Question: I have two models connected with a foreign key, User and Farm.
I want to be able to select a user with a query and type:
'''
@Model.Farm.FarmId
'''
In my view. This wont work because the farm prop is null.

'''
public class User
{
[Key]
public int UserId { get; set; }
public string UserName { get; set; }
public string Password { get; set; }
public string PasswordSalt { get; set; }
public int Money { get; set; }
public int FarmId { get; set; }
[ForeignKey("FarmId")]
public virtual Farm Farm { get; set; }
}
'''
'''
public class Farm
{
public Farm()
{
User = new HashSet<User>();
}
[Key]
public int FarmId { get; set; }
public DateTime Created { get; set; }
public int Age { get; set; }
public virtual ICollection<User> User { get; set; }
}
'''
'''
public User GetUser(string userName)
{
string sql = "SELECT * FROM Users WHERE UserName = @UserName";
User user = null;
using (SqlConnection connection = new SqlConnection(ConfigurationManager.ConnectionStrings["ConnectionString"].ConnectionString))
{
try
{
SqlCommand cmd = new SqlCommand(sql, connection);
cmd.Parameters.AddWithValue("@userName", userName);
connection.Open();
SqlDataReader rdr = cmd.ExecuteReader();
while (rdr.Read())
{
user = new User
{
UserId = (int)rdr["UserId"],
UserName = (string)rdr["UserName"],
Password = (string)rdr["Password"],
PasswordSalt = (string)rdr["PasswordSalt"],
Money = (int)rdr["Money"],
FarmId = (int)rdr["FarmId"],
Farm ??????
};
}
if (rdr != null)
rdr.Close();
}
catch
{
}
}
return user;
}
'''
My guess is I have to do some kind of join, right? I'm still a query-newbie so have patience with me please:)
I dont want to use linq!
Thanks!
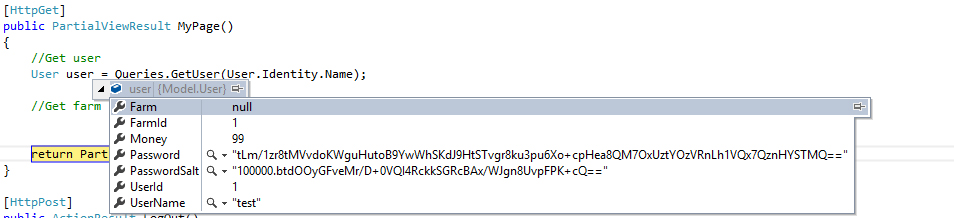
Answer: Add a join to your SQL query as below
'''
string sql = "SELECT * FROM Users JOIN Farm ON Farm.FarmId = Users.FarmId WHERE UserName = @UserName";
'''
then create an instance of 'Farm' and assign it to 'user.Farm' inside the 'while (rdr.Read())' block
'''
while (rdr.Read())
{
user = new User
{
UserId = (int)rdr["UserId"],
UserName = (string)rdr["UserName"],
Password = (string)rdr["Password"],
PasswordSalt = (string)rdr["PasswordSalt"],
Money = (int)rdr["Money"],
FarmId = (int)rdr["FarmId"]
};
Farm farm = new Farm();
farm.FarmId = (int)rdr["FarmId"];
farm.Created = (DateTime)rdr["Created"];
farm.Age = (int)rdr["Age"];
user.Farm = farm;
}
'''